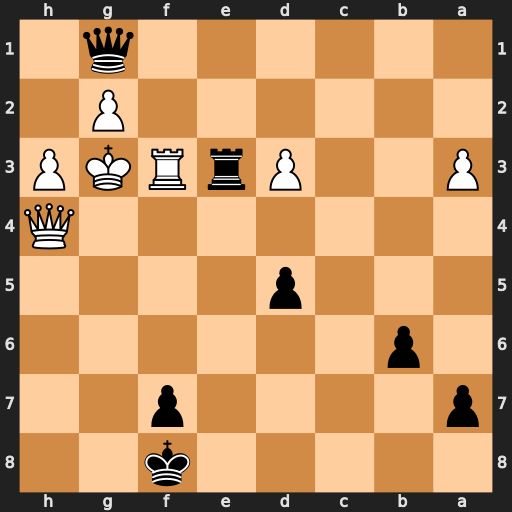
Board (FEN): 5k2/p4p2/1p6/3p4/7Q/P2PrRKP/6P1/6q1
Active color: b
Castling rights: -
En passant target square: -
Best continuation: Qe1+ Kg4 Qxh4+ Kxh4 Rxf3